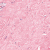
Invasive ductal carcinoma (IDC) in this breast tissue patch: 0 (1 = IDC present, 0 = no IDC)